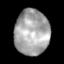
Tissue: lung
Cell type: Epithelial cells
Senescence score: 0.2368
Nuclear area (px): 1542
Mean DAPI intensity: 166.454